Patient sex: M
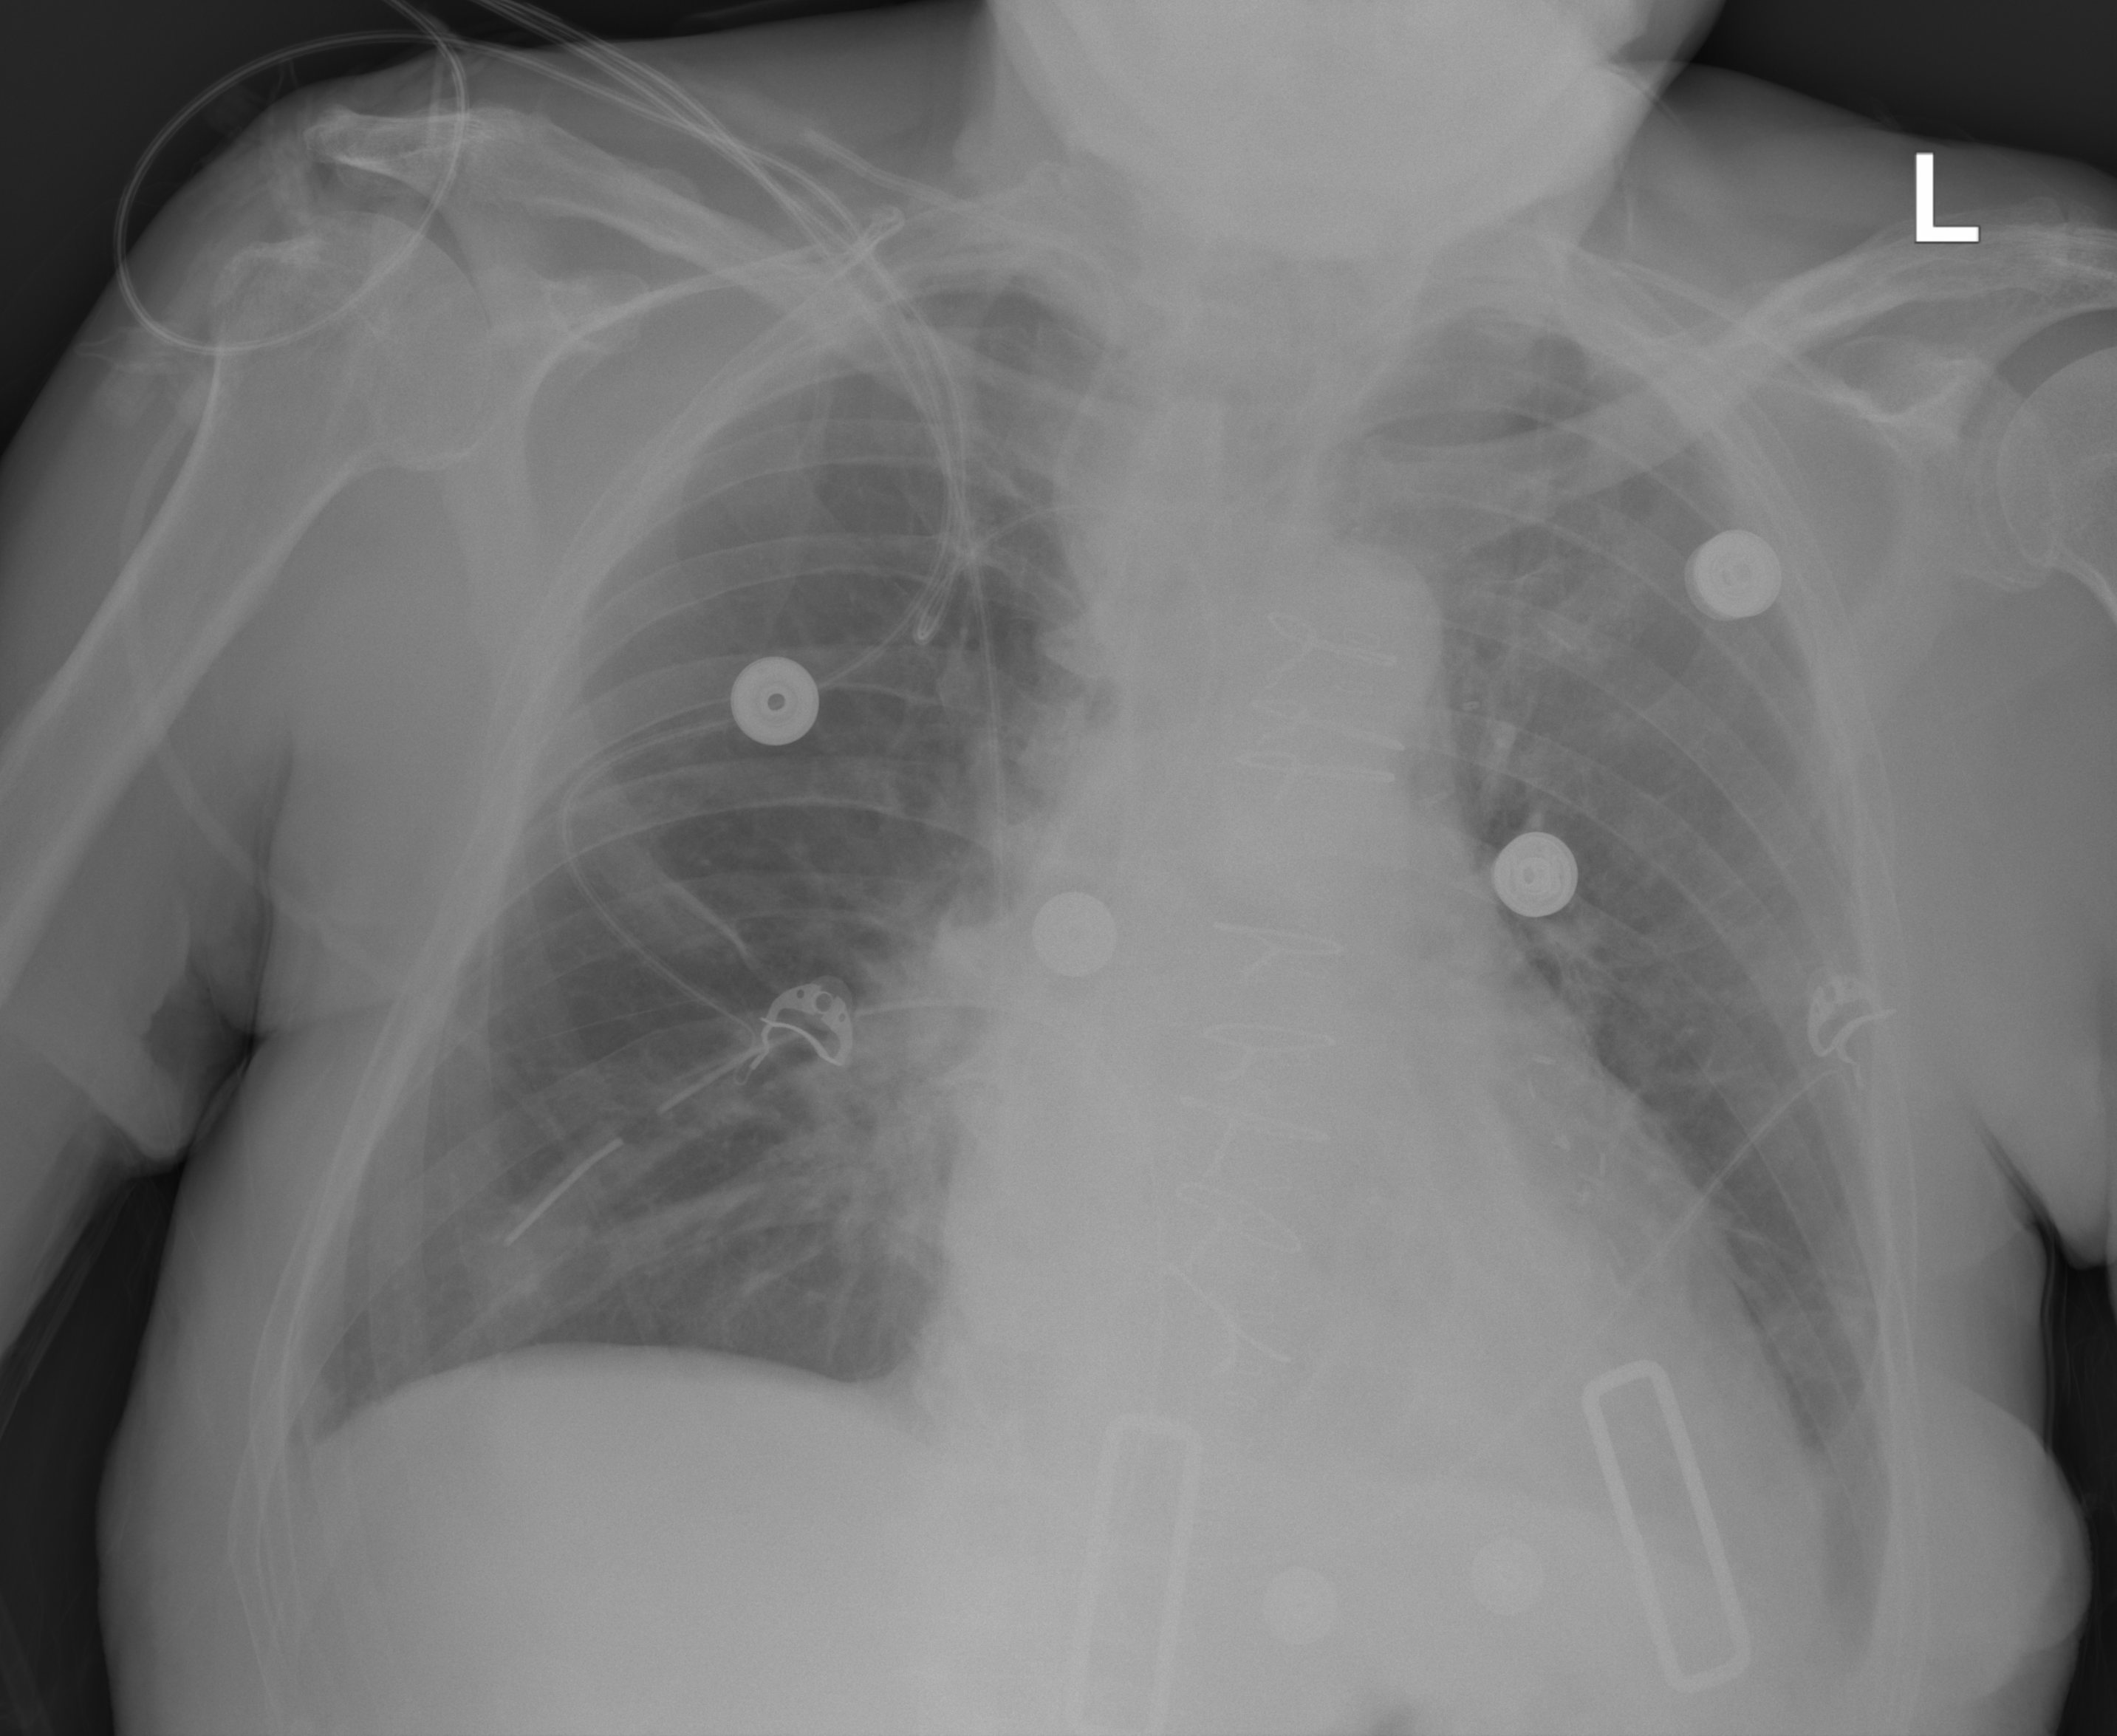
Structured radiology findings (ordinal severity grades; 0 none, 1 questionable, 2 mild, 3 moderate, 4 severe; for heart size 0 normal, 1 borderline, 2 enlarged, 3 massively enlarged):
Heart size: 2
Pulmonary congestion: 0
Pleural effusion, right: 2
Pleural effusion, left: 2
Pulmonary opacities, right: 0
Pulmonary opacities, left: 0
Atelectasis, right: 0
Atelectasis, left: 2